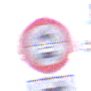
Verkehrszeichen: VerbotKraftfahrzeuge
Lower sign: RichtungsangabeDurchPfeile5
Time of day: MorningAfternoon
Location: Outdoor (Urban)
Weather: Overcast
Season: NotSpecified
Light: Natural